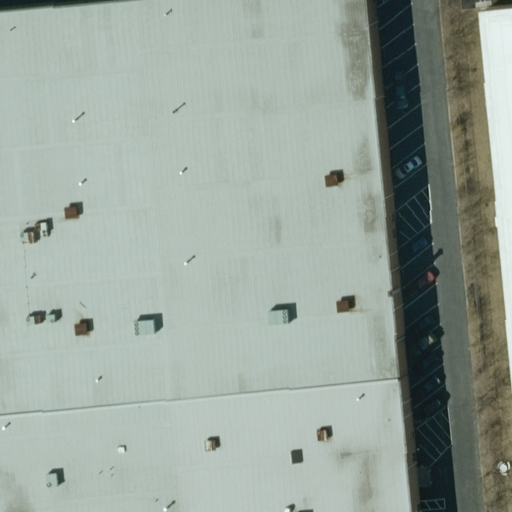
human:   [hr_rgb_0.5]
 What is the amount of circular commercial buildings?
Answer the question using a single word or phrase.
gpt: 0

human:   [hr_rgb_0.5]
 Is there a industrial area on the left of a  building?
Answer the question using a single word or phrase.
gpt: yes

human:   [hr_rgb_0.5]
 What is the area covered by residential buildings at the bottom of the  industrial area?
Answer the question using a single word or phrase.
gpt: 0m2

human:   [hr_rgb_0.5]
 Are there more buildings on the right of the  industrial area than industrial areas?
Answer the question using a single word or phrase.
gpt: yes

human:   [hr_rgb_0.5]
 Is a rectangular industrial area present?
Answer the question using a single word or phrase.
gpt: yes

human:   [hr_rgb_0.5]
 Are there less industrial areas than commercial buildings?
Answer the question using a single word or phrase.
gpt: yes

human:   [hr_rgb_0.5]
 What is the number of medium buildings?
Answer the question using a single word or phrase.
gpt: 1

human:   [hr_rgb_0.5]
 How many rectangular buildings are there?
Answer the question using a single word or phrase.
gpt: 1

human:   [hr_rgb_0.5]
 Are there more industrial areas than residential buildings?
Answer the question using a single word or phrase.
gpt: yes

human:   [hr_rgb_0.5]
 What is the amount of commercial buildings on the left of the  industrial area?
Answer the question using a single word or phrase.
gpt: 0

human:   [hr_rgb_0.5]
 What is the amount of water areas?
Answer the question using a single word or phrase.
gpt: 0

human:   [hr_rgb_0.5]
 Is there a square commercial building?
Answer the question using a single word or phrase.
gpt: no

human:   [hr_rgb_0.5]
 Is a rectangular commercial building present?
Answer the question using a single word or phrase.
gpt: yes

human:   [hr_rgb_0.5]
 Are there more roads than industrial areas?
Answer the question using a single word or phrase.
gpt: no

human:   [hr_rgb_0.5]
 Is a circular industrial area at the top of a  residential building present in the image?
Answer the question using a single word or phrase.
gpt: no

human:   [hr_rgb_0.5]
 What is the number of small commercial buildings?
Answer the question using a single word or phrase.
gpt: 0

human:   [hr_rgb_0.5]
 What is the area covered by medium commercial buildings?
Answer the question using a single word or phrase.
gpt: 176m2

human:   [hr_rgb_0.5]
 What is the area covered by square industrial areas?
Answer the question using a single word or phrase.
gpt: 0m2

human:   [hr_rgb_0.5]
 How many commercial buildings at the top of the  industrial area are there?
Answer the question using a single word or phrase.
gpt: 2

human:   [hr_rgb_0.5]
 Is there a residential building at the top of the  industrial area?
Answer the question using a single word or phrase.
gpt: no

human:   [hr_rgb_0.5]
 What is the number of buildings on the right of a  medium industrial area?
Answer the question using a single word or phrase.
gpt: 0

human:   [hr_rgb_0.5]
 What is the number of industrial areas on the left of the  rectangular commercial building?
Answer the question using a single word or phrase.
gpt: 1

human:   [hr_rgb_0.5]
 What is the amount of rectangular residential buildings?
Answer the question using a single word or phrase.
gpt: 0

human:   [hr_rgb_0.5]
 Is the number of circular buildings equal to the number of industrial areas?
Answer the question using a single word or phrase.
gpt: no

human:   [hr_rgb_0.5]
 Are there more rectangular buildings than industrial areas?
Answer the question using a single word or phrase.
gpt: no

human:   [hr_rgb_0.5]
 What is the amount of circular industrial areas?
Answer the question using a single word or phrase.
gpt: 0

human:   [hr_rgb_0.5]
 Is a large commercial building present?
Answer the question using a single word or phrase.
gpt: yes

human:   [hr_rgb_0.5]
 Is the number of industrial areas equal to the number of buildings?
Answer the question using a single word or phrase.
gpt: no

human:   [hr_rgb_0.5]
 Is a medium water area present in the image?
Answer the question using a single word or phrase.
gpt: no

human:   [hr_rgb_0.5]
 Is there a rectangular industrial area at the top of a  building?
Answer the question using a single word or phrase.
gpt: no

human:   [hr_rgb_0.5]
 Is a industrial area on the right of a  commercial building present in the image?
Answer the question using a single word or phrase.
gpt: no

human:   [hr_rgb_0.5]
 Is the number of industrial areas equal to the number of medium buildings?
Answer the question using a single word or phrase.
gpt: yes

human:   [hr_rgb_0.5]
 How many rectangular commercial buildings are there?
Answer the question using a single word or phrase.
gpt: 1

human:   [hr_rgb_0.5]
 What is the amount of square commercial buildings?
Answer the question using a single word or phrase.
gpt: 0

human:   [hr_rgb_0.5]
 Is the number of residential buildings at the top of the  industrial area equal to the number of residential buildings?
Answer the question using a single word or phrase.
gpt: yes

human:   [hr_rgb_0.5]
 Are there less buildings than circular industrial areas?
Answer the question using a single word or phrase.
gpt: no